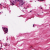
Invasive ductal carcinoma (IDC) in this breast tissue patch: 0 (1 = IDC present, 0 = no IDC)